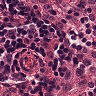
Metastatic tissue present: no